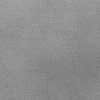
Atmospheric dust classification: dusty